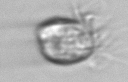
Label: Ciliophora